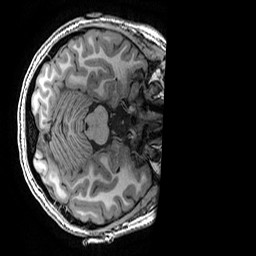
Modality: T1w
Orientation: axial
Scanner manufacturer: ge
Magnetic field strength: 3 T
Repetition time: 0.007 s
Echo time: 0.00342 s